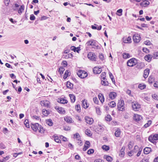
Tumor epithelial tissue: yes
Tumor-associated stroma tissue: yes
Normal tissue: no